Aerial crown-view tile of a tropical tree (Barro Colorado Island, Panama), acquired 20250616:
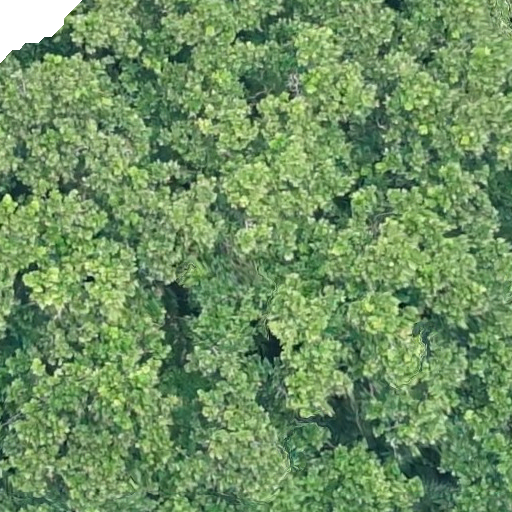
Species: Anacardium excelsum
GBIF accepted scientific name: Anacardium excelsum
Crown area: 645.697 m²